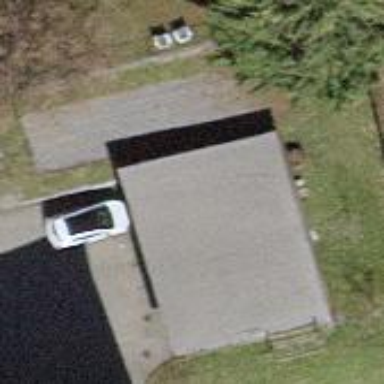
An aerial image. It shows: Shed building.